Question: On the back of <URL> question, is there a way in IntelliJ to disable displaying the full '.iml' module name next to folder name when it is simply a fully qualified version of it? It is unnecessarily noisy on a big project...
<URL>

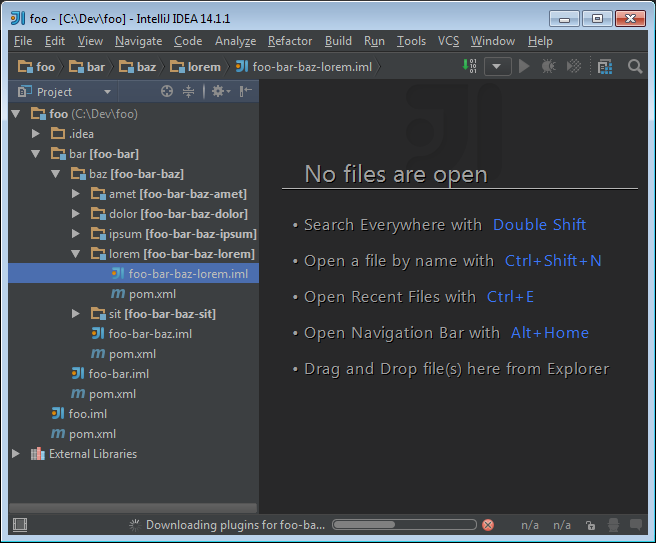
Answer: There is a related feature request open in IntelliJ IDEA issue tracker:
- <URL>
Feel free to <URL>.